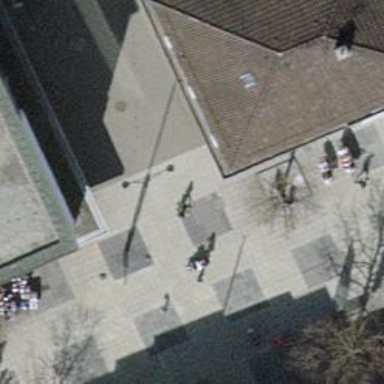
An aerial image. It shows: Pedestrian path with asphalt surface.